Question: I have a trouble of html+css for android phone (my environment is Nexus 5, Chrome beta).
Let's see this css:
'''
<style type="text/css"><!--
div.sample {
margin: 12px 2px 12px 2px;
}
div.sample span {
padding: 2px 2px 2px 2px;
border: 3px solid #f00;
background-color: #fcc;
}
--></style>
'''
And the body part (html):
'''
<div class="sample"><span>SAMPLE SAMPLE SAMPLE</span></div>
<div class="sample"><span><a>SAMPLE SAMPLE SAMPLE</a></span></div>
test test test test test test test test test test test test test test test test test test test test test test test test test test test test test test test test test test test test test test test test test test test test test test test test test test
'''
The "test test ..." part is added to activate the "font boosting" of webkit.
The problem is that we expect the first div (SAMPLE...) looks similar as the second div (SAMPLE...), however, it looks like this:

In the second div case, the span does not expand to fit its element (SAMPLE...).
If we add some text outside the a tag, the both div looks as the same.
'''
<div class="sample"><span>SAMPLE<a>SAMPLE SAMPLE SAMPLE</a></span></div>
'''
Do you know what the problem is? How can I solve this?
Many thanks!
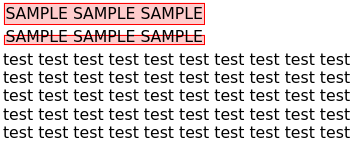
Answer: You need to set the 'display' property of you 'div.sample span' to 'inline-block'.
This will enable wrapping whole of your content.
I reproduced your problem here - <URL>
Setting up
'''
div.sample span {
padding: 2px 2px 2px 2px;
border: 3px solid #f00;
background-color: #fcc;
display:inline-block;
}
'''
removes the problem - <URL>.
I would suspect this is due to the default size of font on link element, which is probably greater than font-size of span element.